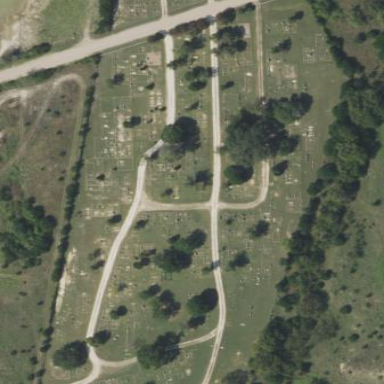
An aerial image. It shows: Cemetery.